A scalogram of one vibration snapshot from a rotating bearing is shown, computed with a continuous wavelet transform. Classify the bearing condition as one of: normal, inner_race, outer_race, ball.
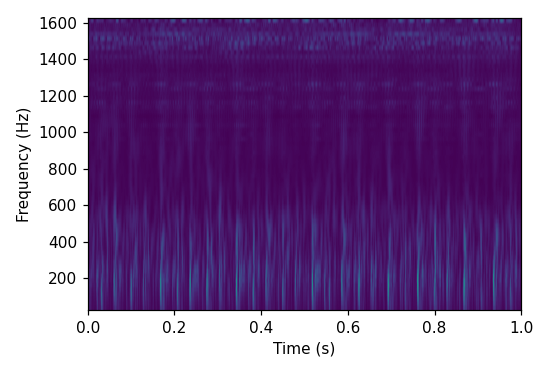
Answer: outer_race